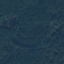
Label: Forest